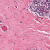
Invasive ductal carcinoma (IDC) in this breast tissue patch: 0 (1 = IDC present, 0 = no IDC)